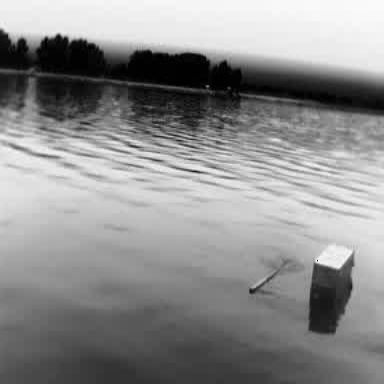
There is a fishing_boat in the infrared image.